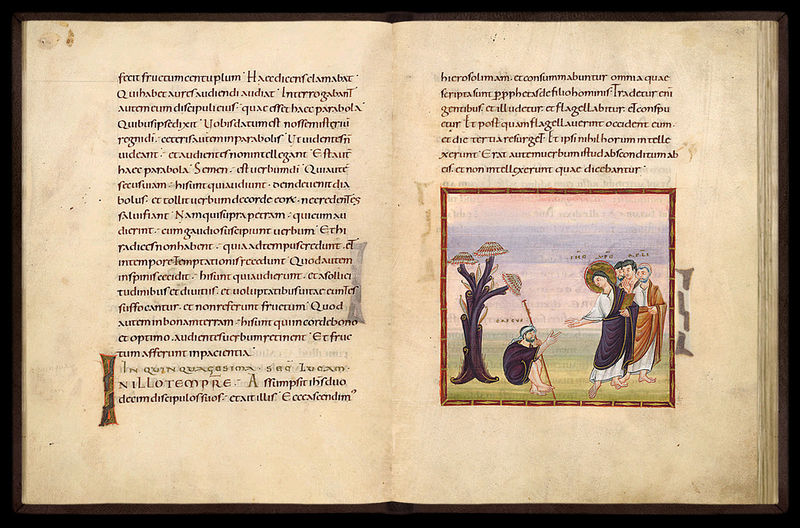
Titel: Egbert- Codex (Codex Egberti)
Institution: Trier, Stadtbibliothek/Stadtarchiv
Schlagwörter: baum, himmel, umhang, grün, landschaft, männer, schwarz, zeichnung, gras, rot, weg, beige, bibel, rahmen, bild, busch, mantel, pflanze, stock, schrift, stab, wüste, buch, seite, illustration, buchseite, heiligenschein, christus, jesus, hilfe, bettler, jünger, armut, handschrift, latein, einsiedler, ottonisch, apostel, buchmalerei, majuskel, majuskeln, st. martin, iniziale, bildd